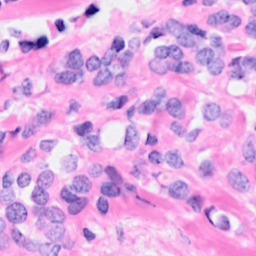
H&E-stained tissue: Breast